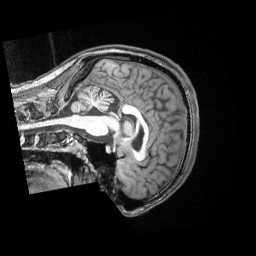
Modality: T1w
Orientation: sagittal
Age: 23
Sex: male
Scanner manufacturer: siemens
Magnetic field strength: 3 T
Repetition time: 2 s
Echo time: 0.00339 s